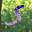
Label: 5